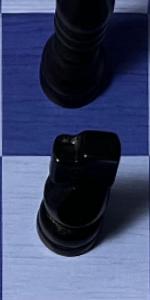
Label: Knight_Black